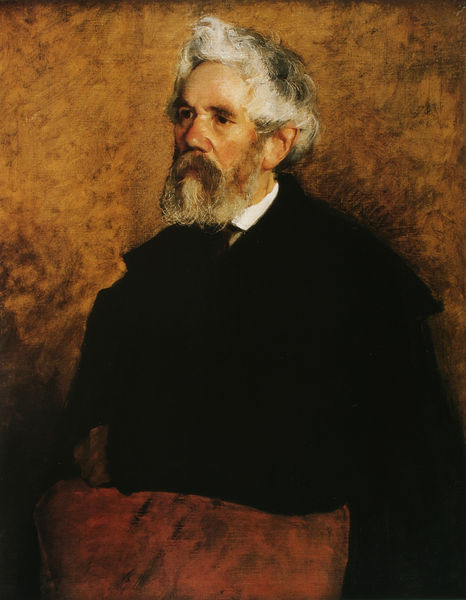
Titel: Konrad von Rappard
Künstler: Clara von Rappard
Institution: Privatbesitz
Schlagwörter: dunkel, gemälde, hand, mann, schatten, umhang, weiß, gelb, ocker, sitzen, braun, frisur, grau, haar, hell, hintergrund, licht, mund, nase, ohr, orange, profil, renoir, schwarz, stirn, stuhl, tisch, ölbild, blick, rot, beige, malerei, alt, anzug, bart, hemd, jacke, schnurrbart, wand, arm, augen, bärtig, falten, gesicht, kragen, vollbart, bild, bildnis, hals, portrait, porträt, ferne, weite, auge, gold, haare, halbfigur, mantel, sitzend, stehend, augenbrauen, locken, ohren, traurig, seitlich, wangen, lehne, man, alter mann, warm, ausdruck, kissen, falte, polster, tapete, krawatte, poet, artiste, barbe, gris, homme, manteau, nez, stuhllehne, bauch, wange, augenbraue, hemdkragen, schnauzbart, schnauzer, selbstporträt, ohrläppchen, stütze, alter, blanc, künstler, noir, denker, scherpe, kravatte, prister, pfarrer, meliert, halbprofil, rouge, miene, gütig, cape, cheveux, peinture, tolle, bauchbinde, ocre, collier, oel, huile, lebendig, graue haare, kape, vieux, graues haar, mur, buste, ouge, hend, agee, hellrot, habit, autoportrait, age, herrenbildnis, pelerine, ergraut, hintergrunde, poarträt, prof. rappard, rappard, clara, palette, drei viertel, coussin